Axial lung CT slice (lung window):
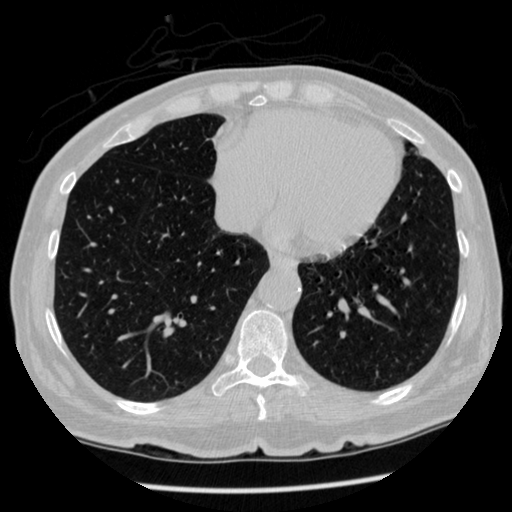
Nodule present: no